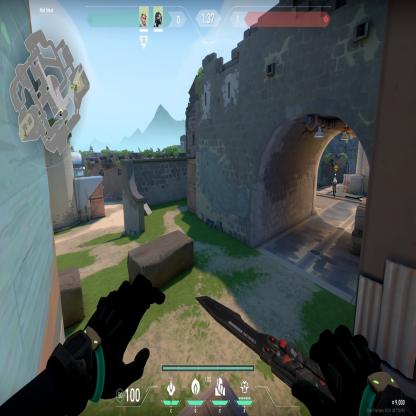
Label: teammate